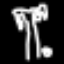
Label: palm tree